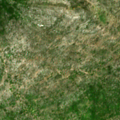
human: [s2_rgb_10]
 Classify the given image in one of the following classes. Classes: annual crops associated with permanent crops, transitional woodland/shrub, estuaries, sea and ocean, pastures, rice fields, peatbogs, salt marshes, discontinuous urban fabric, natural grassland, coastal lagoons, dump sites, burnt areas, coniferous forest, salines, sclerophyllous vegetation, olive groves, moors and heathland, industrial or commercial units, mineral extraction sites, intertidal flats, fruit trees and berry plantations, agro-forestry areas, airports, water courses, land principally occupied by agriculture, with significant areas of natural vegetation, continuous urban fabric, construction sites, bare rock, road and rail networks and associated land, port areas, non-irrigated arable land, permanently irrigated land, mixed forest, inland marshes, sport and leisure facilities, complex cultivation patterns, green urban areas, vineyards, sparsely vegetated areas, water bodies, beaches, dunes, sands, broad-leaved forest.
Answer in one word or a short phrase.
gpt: sclerophyllous vegetation